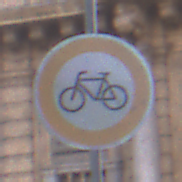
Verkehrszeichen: VerbotRadverkehr
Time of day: SunriseSunset
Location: Outdoor (Urban)
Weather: PartlyCloudy
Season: NotSpecified
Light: Natural